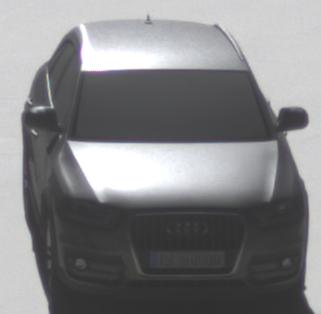
Make: Audi
Model: Q3 1.4 TFSI
Detailed model: Q3 (8U)
Model produced from: 2013/07
Model produced until: 2014/10
Doors: 5
Color: gray
Road condition: dry road
Daytime: midday
Contrast: high contrast